Interaction volume radius: 10 \u00c5
Interaction volume height: 10 \u00c5
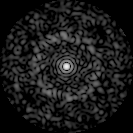
Disorder parameter: 0.8418